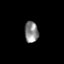
Tissue: prostate
Cell type: Myeloid cells
Senescence score: 0.7054
Nuclear area (px): 287
Mean DAPI intensity: 134.617